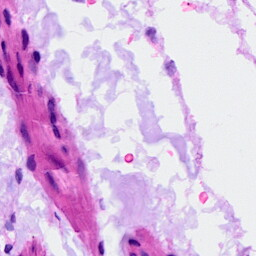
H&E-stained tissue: Ovarian